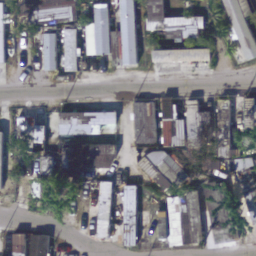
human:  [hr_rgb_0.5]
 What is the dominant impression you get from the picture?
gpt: mobile home park